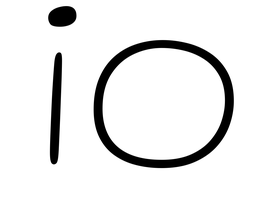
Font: Gluten_Thin